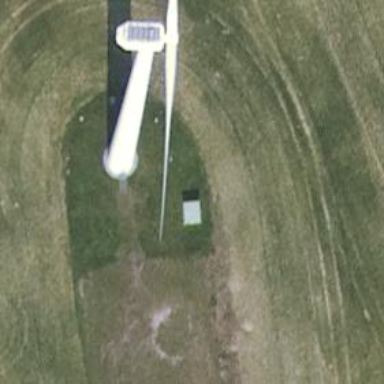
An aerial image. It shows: Wind generator powered by wind turbines.